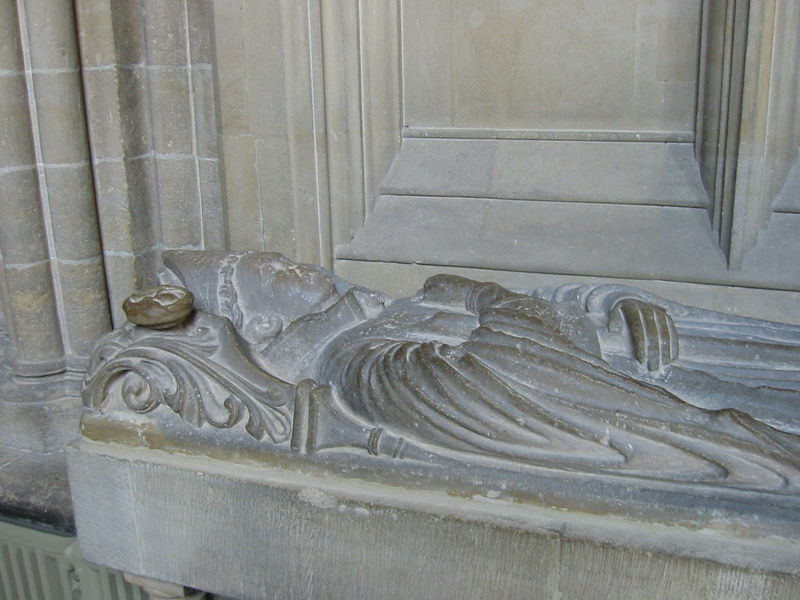
Titel: Kathedrale von Wells (St. Andrew’s Cathedral), Wells/Somerset
Standort: Wells, Kathedrale (EU - GB)
Schlagwörter: hand, mann, marmor, säule, säulen, muster, jung, mütze, arme, falten, stein, tod, hände, kirche, figur, geistlicher, skulptur, liegen, bischof, ornamente, liegend, foto, nische, dom, schwert, sarg, grab, toga, heiliger, mitra, tiara, heizung, grabstätte, sarkophag, ligend, grabplatte, bischofshut, sarkophark